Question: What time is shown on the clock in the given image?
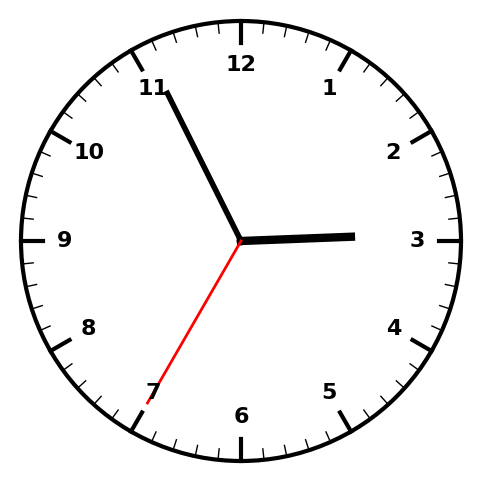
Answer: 02:55:35